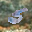
Label: 5